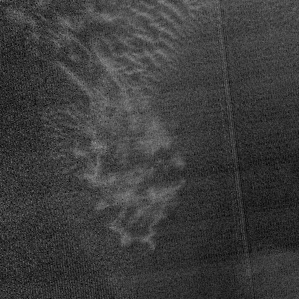
Label: frost